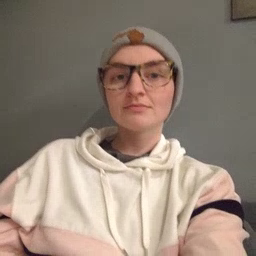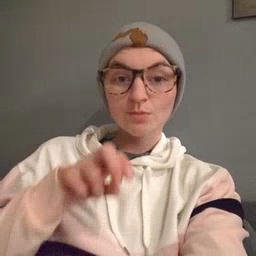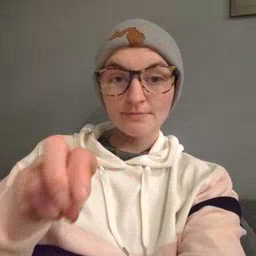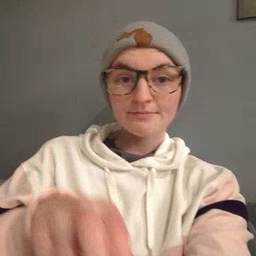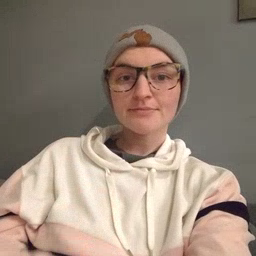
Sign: ride